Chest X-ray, PA view. Patient: 44 years old, sex F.
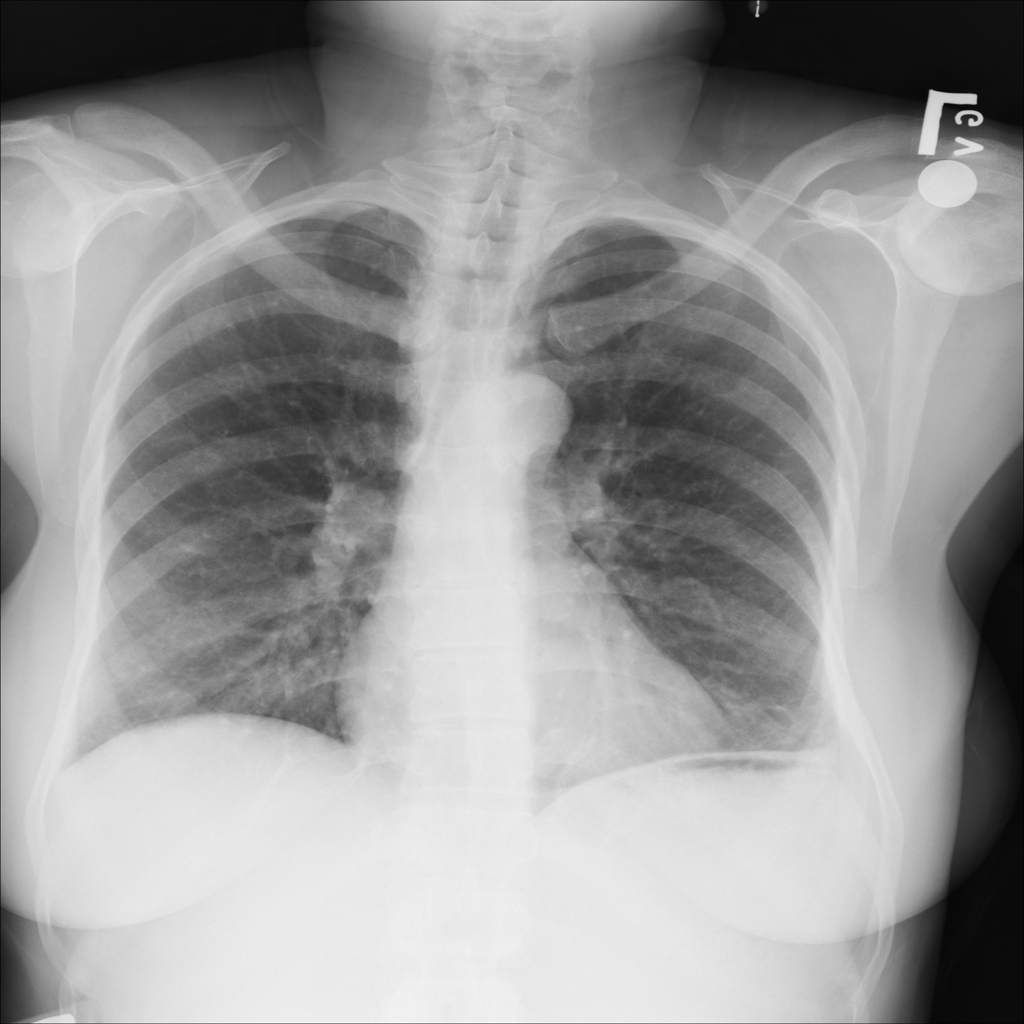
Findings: No Finding